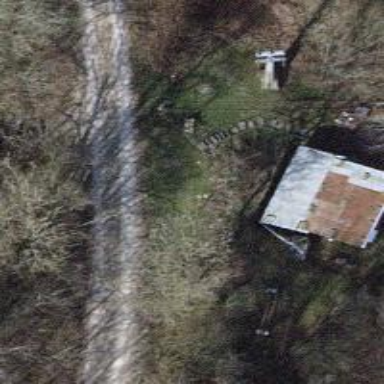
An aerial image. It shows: Minor power line with three cables.